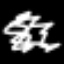
Label: squiggle